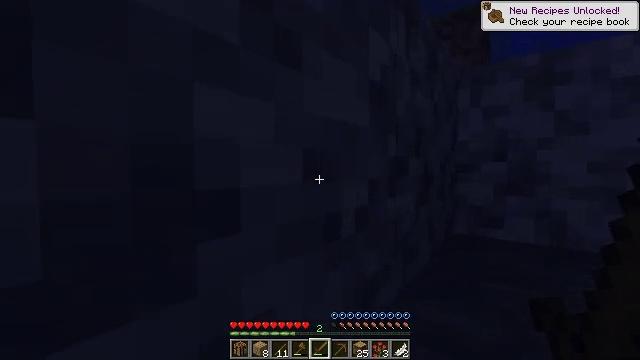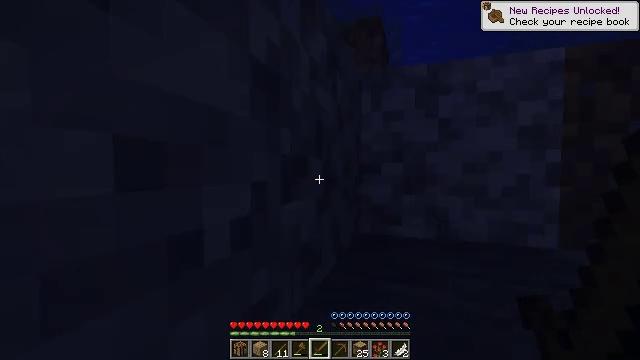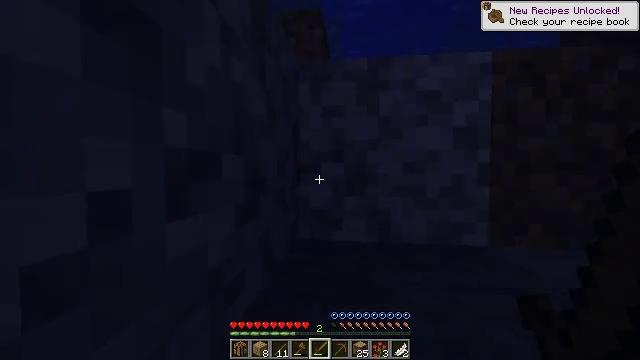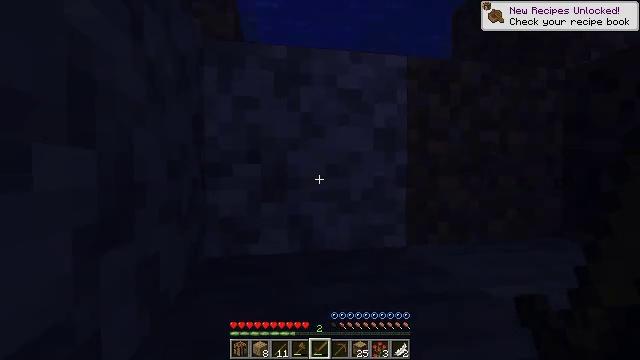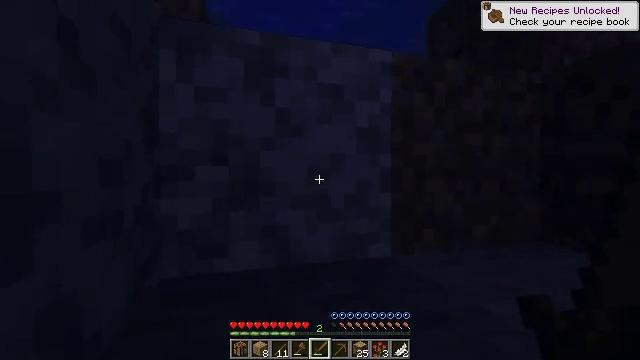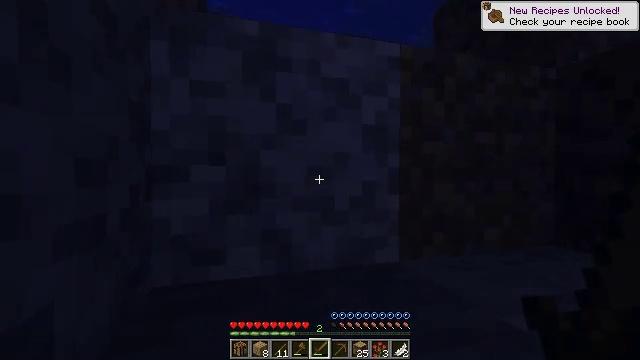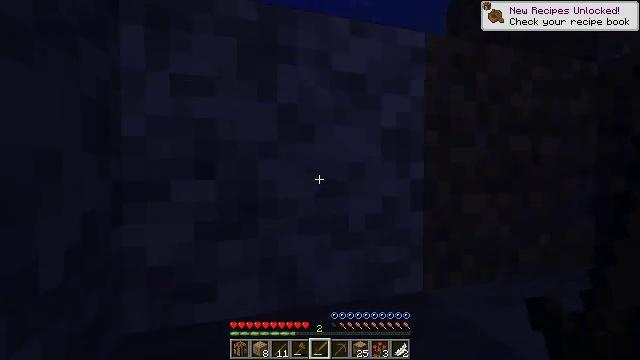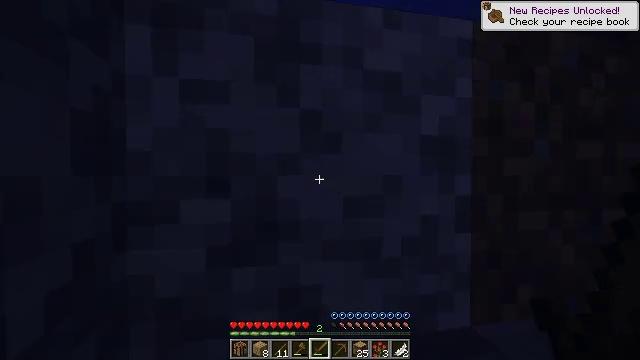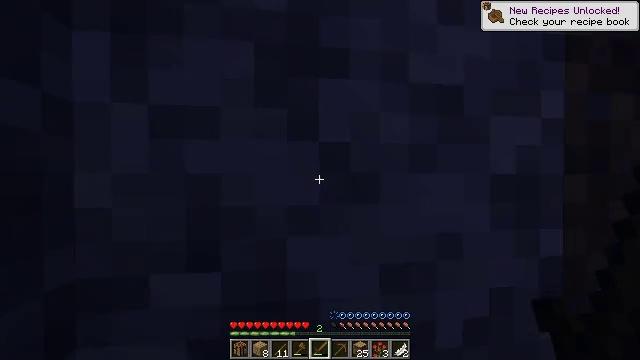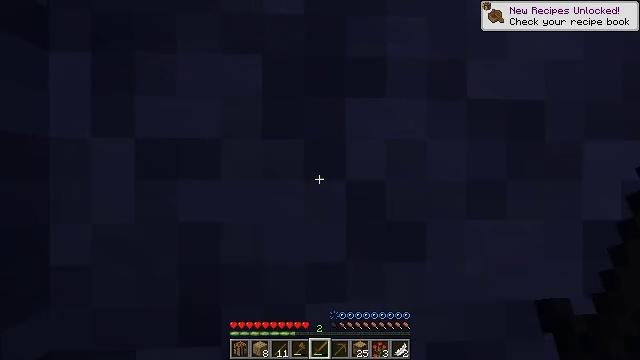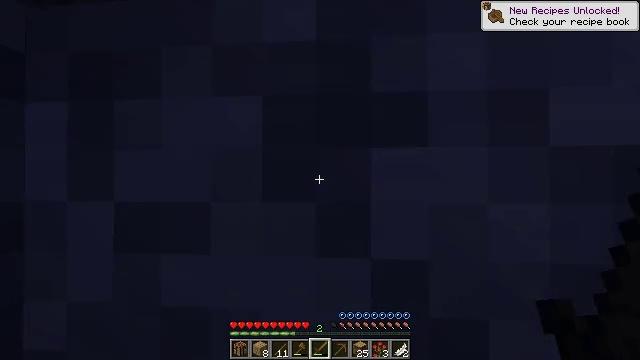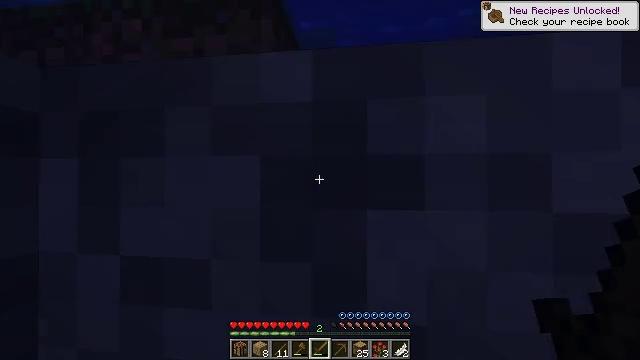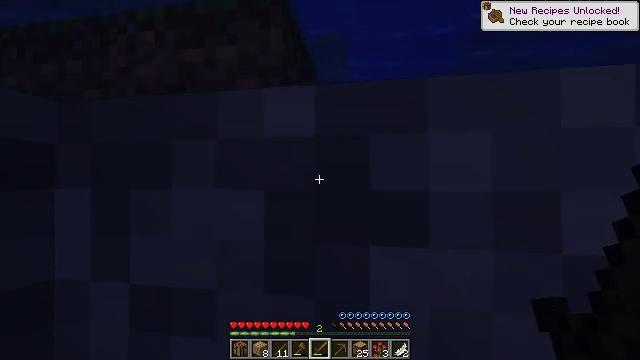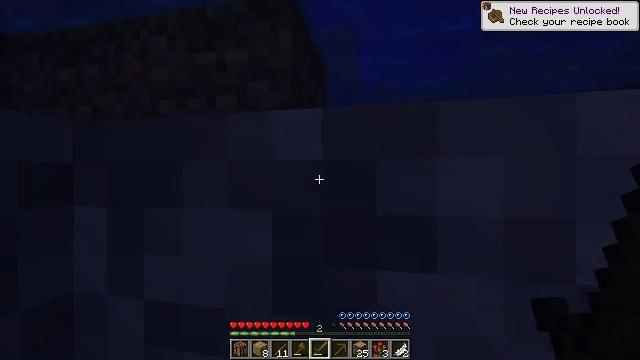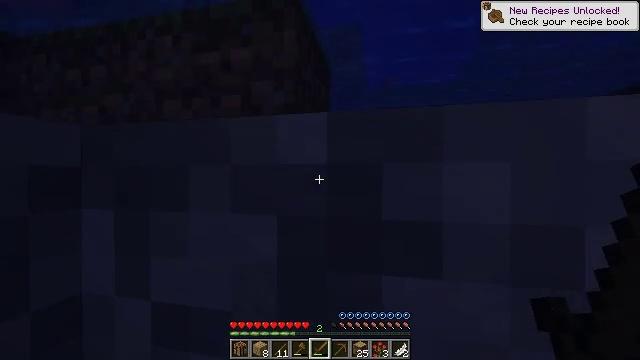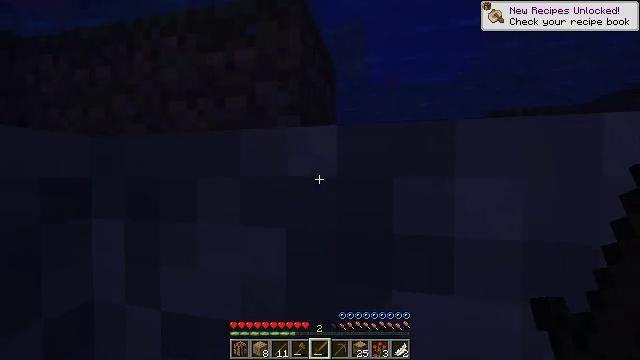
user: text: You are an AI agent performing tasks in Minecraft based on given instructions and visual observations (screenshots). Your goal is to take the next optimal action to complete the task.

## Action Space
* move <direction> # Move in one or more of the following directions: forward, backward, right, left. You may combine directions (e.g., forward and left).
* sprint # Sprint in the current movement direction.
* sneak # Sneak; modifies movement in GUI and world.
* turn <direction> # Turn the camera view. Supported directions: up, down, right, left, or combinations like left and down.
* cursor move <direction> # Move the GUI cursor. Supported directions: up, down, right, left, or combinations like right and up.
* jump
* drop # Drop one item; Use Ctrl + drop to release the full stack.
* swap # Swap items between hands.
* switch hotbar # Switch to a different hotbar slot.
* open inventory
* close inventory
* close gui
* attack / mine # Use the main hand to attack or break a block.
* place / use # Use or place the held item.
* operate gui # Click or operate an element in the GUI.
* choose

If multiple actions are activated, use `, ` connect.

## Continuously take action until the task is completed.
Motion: motion action
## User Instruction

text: Mine grass block from the ground.
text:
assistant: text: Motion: move forward, sprint, turn right
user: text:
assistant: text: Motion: move forward, sprint, turn right
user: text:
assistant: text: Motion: move forward, sprint, turn right
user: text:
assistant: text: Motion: move forward, sprint, turn right
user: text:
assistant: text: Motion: move forward, sprint, jump
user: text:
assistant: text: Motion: move forward, sprint, jump
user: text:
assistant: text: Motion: move forward, sprint, turn left, jump
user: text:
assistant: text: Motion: move forward, sprint, turn left, jump
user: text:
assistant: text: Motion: move forward, sprint, turn left
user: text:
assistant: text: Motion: move forward, sprint, turn left
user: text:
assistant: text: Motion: move forward, sprint, turn left
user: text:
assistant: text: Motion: move forward, sprint, turn left
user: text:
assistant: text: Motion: move forward, sprint, turn left
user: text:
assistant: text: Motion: move forward, sprint
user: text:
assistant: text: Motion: move forward, sprint
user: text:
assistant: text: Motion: move forward, sprint, turn left and down
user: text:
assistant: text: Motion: move forward, sprint, turn left, jump
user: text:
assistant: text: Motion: move forward, sprint, turn left, jump
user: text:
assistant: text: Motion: move forward, sprint, turn left, jump
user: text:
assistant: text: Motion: move forward, sprint, jump
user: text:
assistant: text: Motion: move forward, sprint, jump
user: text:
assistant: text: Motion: move forward, sprint
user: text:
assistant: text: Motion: move forward, sprint
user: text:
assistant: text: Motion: move forward, sprint
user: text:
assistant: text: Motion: move forward, sprint
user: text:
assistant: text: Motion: move forward, sprint
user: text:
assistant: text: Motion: move forward, sprint, turn right
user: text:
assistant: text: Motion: move forward, sprint, turn right
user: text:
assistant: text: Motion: move forward, sprint, turn right
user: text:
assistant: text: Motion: move forward, sprint